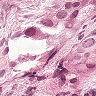
Metastatic tissue present: yes